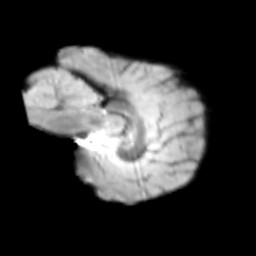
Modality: T2w
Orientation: sagittal
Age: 9
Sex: male
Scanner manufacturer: siemens
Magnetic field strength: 3 T
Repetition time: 3.8 s
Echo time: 0.07 s